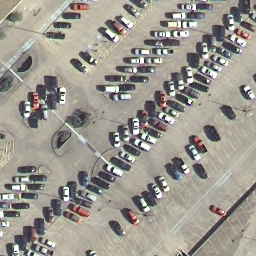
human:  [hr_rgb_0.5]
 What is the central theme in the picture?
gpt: parking lot